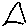
Label: triangle